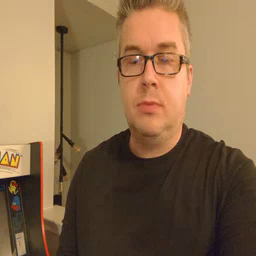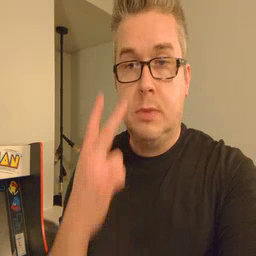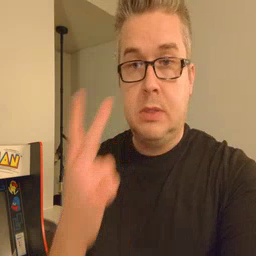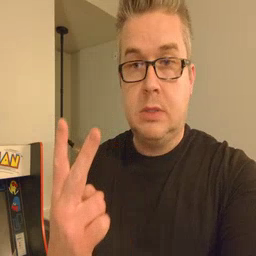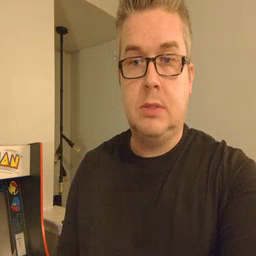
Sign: see